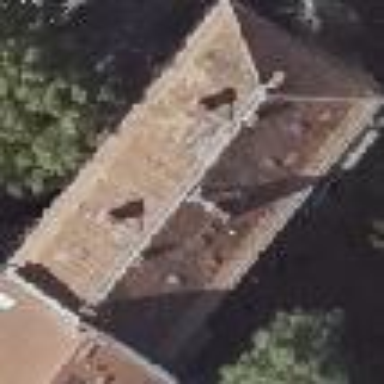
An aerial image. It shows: Hipped roof apartment building.